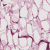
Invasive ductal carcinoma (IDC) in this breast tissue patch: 0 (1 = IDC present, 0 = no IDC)